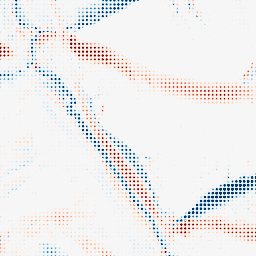
Category: morphological
Decomposition family: morphological_ellipse
Decomposition parameters: operation: average
width: 30
height: 10
Upsampling method: sinc_blackman
Upsampling parameters: scale: 8
kernel_size: 4
Upsampling scale: 8